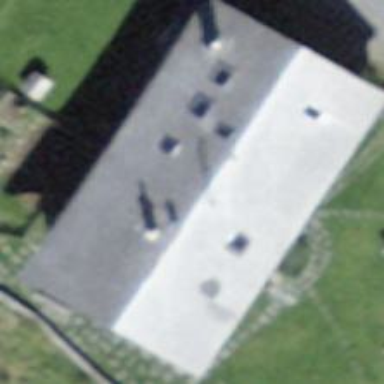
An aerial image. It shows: Farm building.